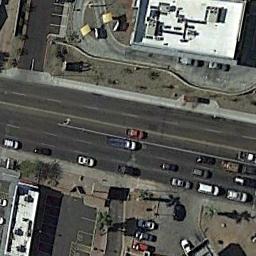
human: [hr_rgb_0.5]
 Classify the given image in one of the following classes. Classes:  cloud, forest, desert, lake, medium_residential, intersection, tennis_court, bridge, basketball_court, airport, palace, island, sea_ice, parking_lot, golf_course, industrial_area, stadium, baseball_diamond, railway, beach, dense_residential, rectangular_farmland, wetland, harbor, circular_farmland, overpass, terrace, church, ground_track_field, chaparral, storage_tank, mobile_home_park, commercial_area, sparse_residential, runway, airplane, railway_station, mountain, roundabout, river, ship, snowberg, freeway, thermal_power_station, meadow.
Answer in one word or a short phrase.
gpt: freeway